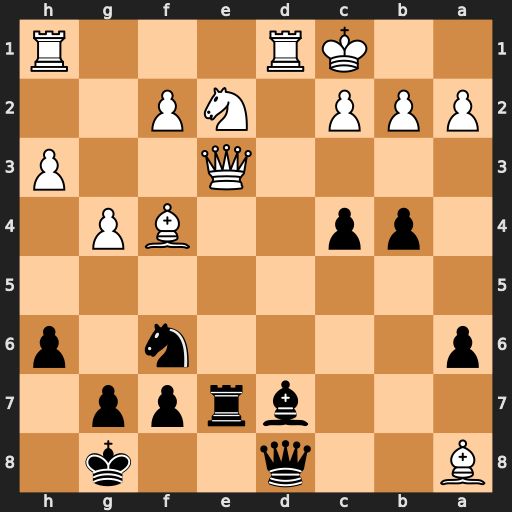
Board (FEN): B2q2k1/3brpp1/p4n1p/8/1pp2BP1/4Q2P/PPP1NP2/2KR3R
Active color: b
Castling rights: -
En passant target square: -
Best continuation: Rxe3 Bxe3 Qxa8